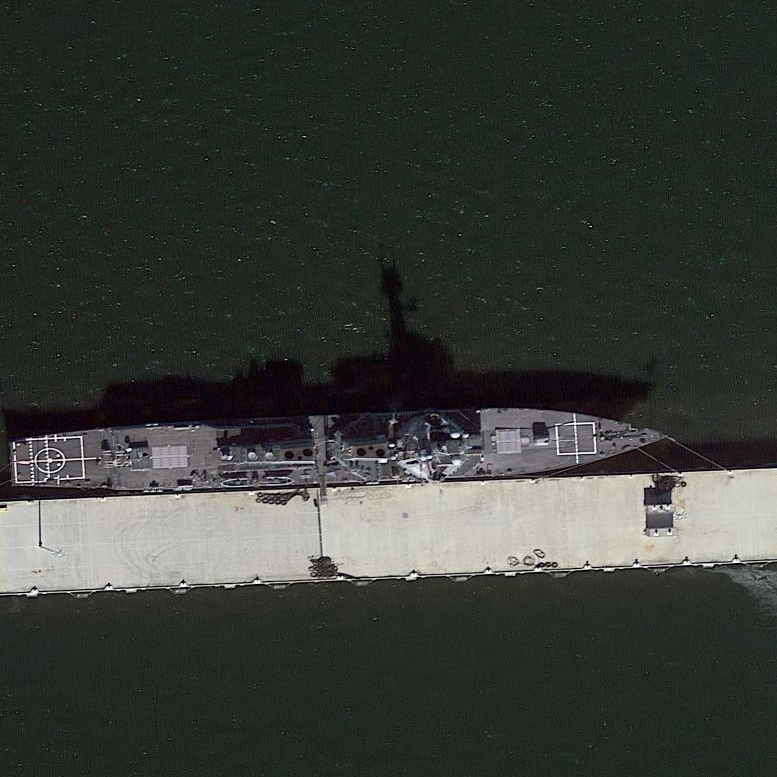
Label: Arleigh_Burke-class_destroyer